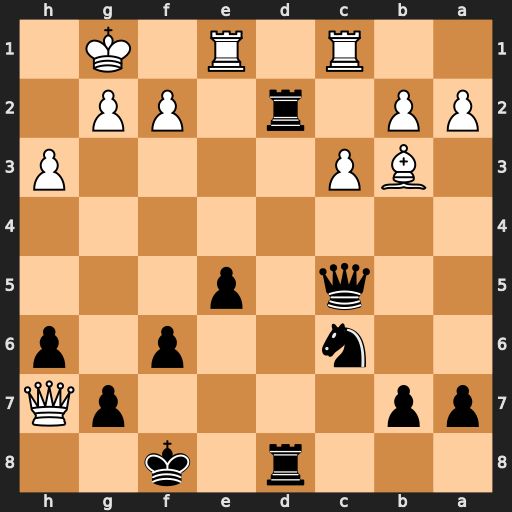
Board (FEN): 3r1k2/pp4pQ/2n2p1p/2q1p3/8/1BP4P/PP1r1PP1/2R1R1K1
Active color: b
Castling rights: -
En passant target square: -
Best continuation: Qxf2+ Kh2 Qxg2#